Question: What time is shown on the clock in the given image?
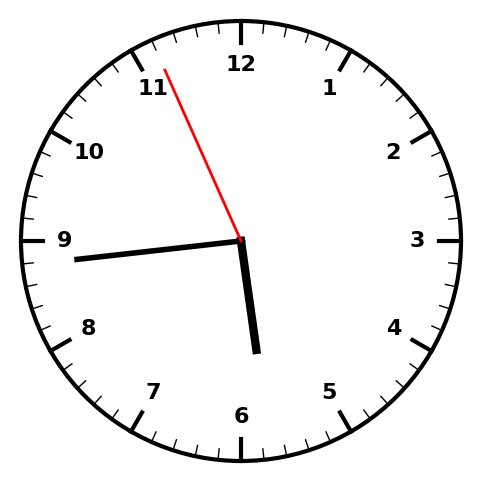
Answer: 05:43:56